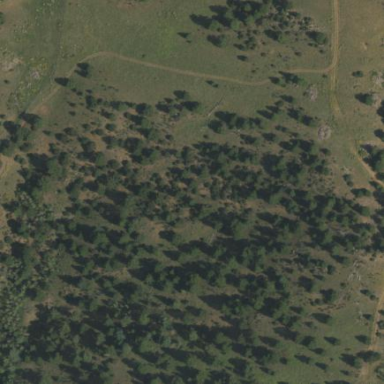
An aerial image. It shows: Woodland with evergreen needle-leaved trees.